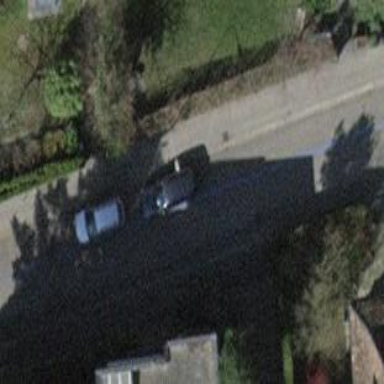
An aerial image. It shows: Parking lane.